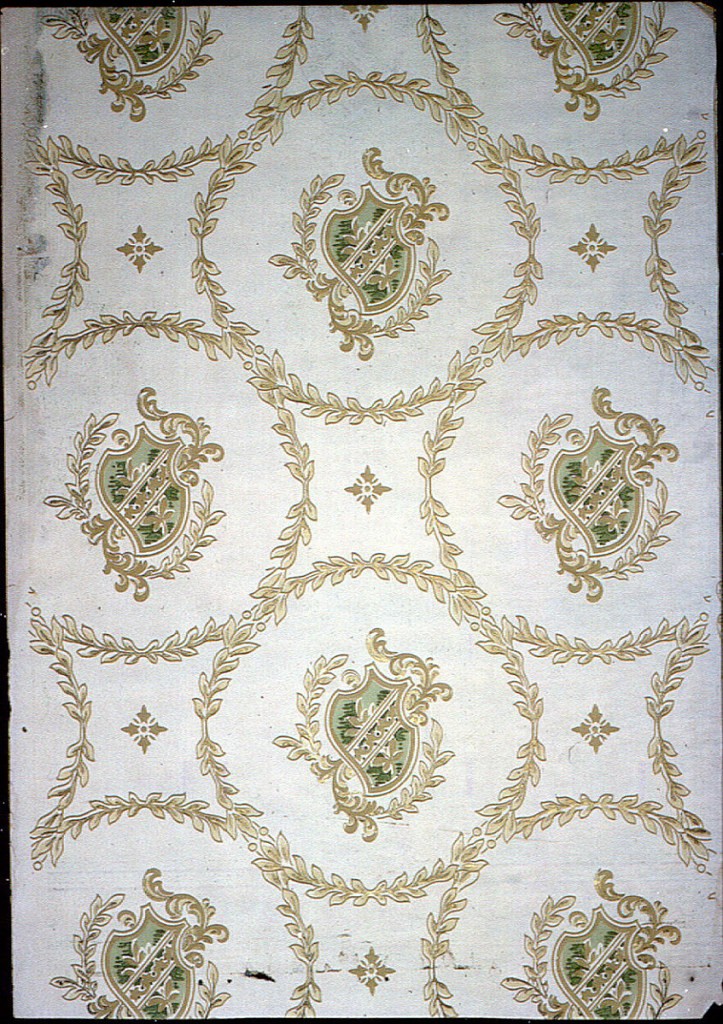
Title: Ceiling paper
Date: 1906–07
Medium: Machine-printed
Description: Large circles, 8 1/2 inch in circumference, of leafy branches. The circles touch each other at four points forming an overall pattern. A heraldic motif is placed in the center of the circles. Printed in shades of green and beige on an off-white background